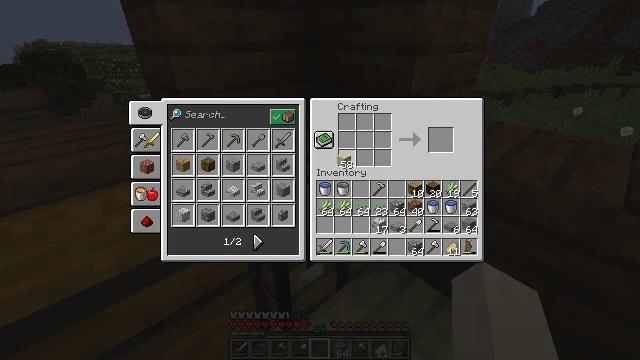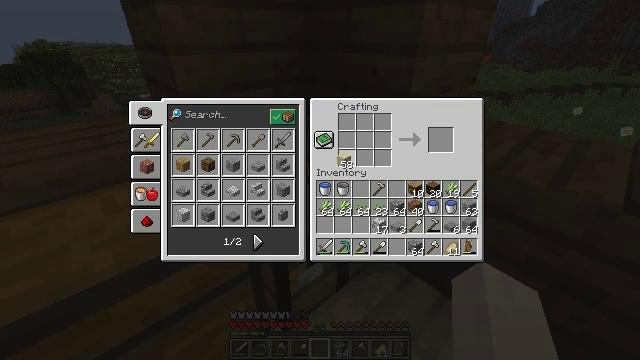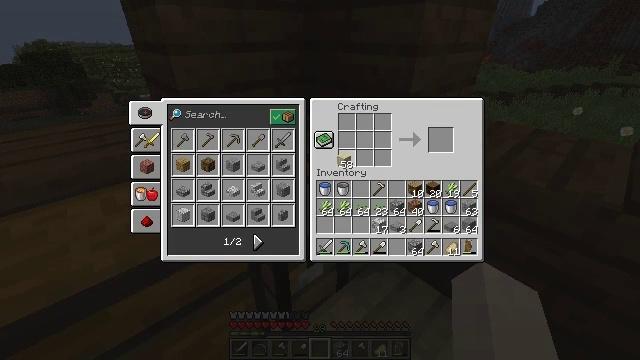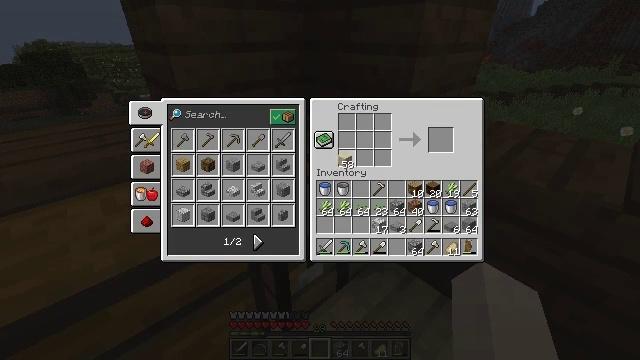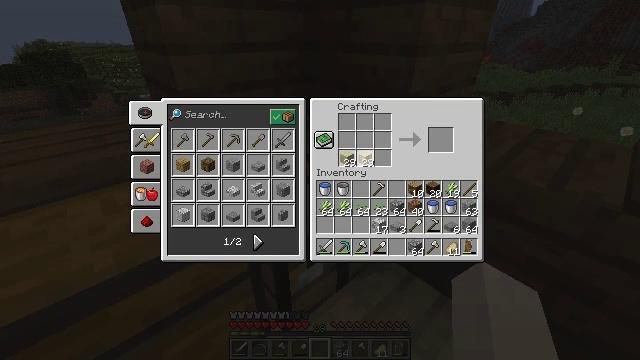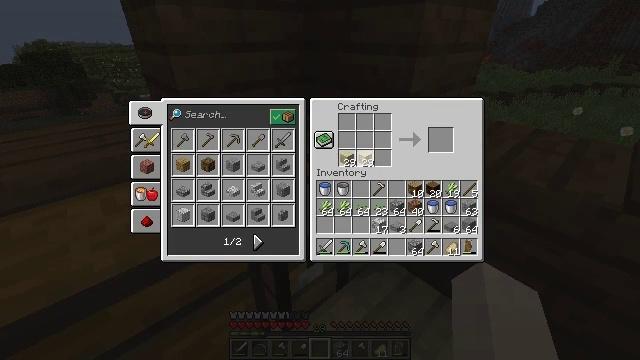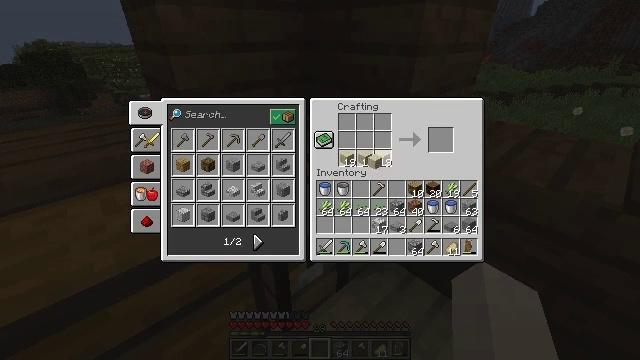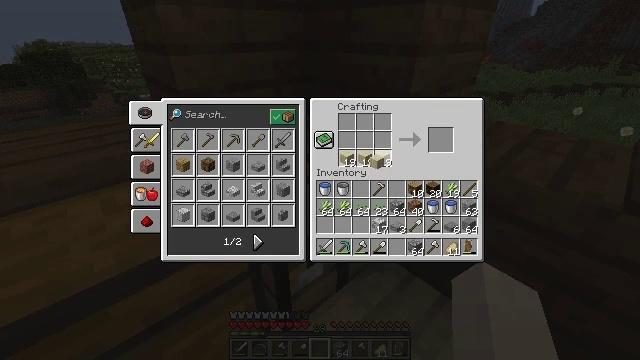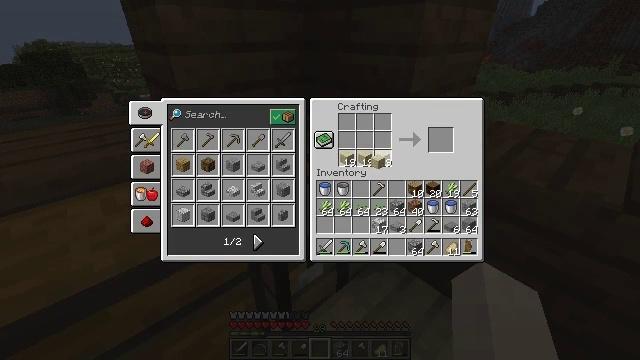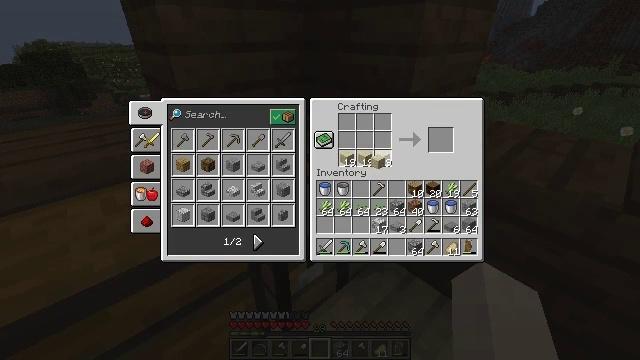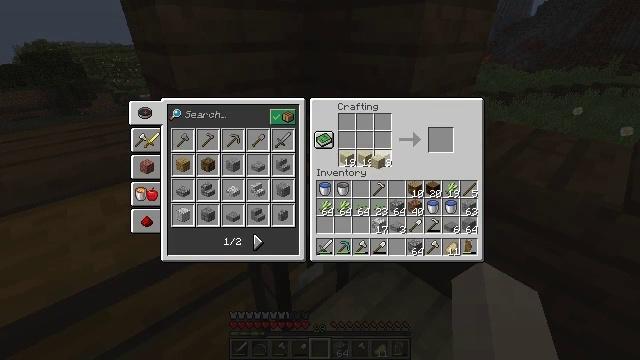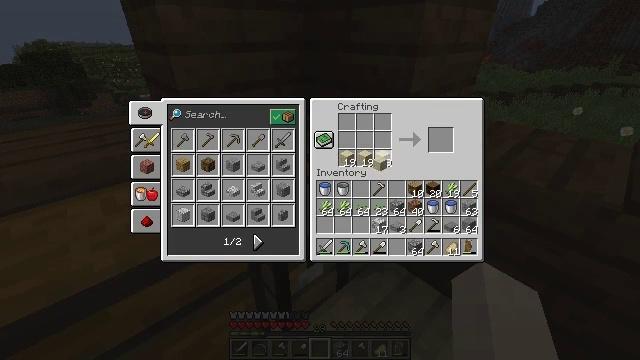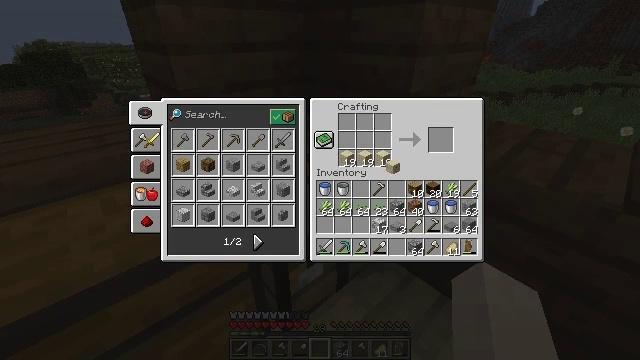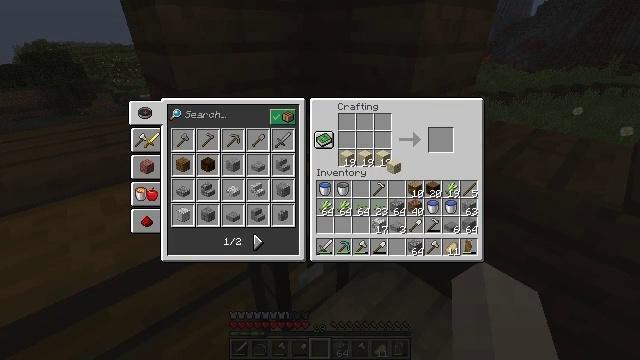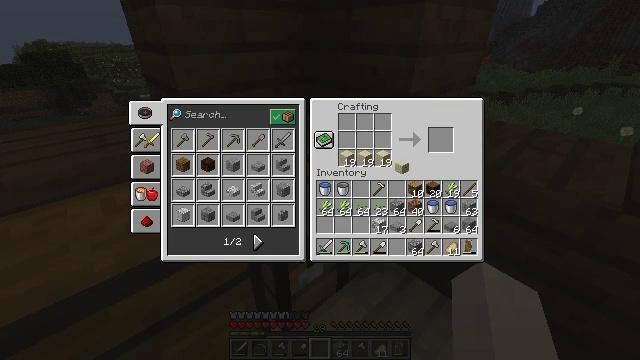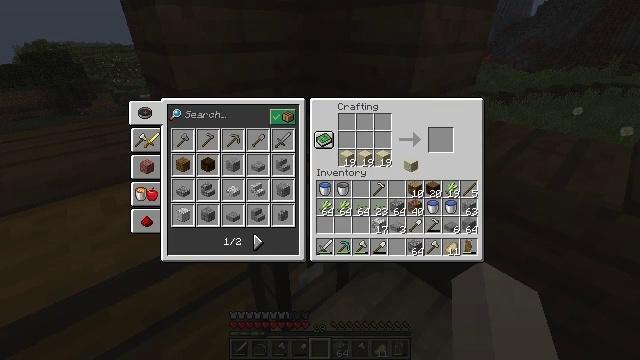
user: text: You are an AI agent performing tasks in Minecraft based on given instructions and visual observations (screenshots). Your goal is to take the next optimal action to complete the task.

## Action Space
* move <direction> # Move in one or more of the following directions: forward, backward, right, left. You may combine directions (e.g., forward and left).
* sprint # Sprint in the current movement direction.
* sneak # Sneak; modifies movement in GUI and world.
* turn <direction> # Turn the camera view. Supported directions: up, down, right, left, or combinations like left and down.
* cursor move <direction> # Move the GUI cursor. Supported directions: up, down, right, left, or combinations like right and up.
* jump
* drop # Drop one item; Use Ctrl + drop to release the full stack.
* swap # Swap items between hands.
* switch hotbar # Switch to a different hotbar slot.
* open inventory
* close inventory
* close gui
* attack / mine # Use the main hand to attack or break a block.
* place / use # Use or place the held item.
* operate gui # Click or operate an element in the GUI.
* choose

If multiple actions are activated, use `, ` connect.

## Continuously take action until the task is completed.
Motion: motion action
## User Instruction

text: Use the crafting table to make a sandstone slab.
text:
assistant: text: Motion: no_op
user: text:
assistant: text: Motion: attack / mine
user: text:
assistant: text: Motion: attack / mine
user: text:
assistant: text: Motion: turn right, attack / mine
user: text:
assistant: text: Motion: turn right, attack / mine
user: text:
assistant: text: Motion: turn right, attack / mine
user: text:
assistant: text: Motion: attack / mine
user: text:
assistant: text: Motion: attack / mine
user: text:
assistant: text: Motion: attack / mine
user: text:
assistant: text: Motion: attack / mine
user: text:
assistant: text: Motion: no_op
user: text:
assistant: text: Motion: turn right
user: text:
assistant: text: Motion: no_op
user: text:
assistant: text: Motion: turn right
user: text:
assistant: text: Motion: turn right
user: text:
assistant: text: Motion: turn right
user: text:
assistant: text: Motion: no_op
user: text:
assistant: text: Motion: no_op
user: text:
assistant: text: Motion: sneak
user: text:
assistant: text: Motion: sneak
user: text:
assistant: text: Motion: sneak
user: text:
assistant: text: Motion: sneak
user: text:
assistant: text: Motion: sneak
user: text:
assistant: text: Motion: sneak
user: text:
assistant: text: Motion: sneak, attack / mine
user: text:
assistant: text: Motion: sneak, attack / mine
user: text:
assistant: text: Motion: sneak, attack / mine
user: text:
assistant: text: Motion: sneak
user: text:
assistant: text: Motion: sneak, turn down
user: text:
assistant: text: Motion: sneak, turn left and down